Interaction volume radius: 5 \u00c5
Interaction volume height: 15 \u00c5
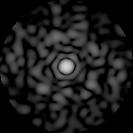
Disorder parameter: 0.8307